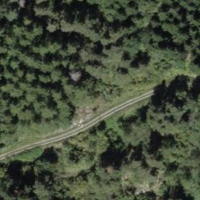
EUNIS habitat code: 44
Species observed at this site:
Hesperia comma
Lasiommata megera
Apatura iris
Erebia aethiops
Maniola jurtina
Melitaea didyma
Melanargia galathea